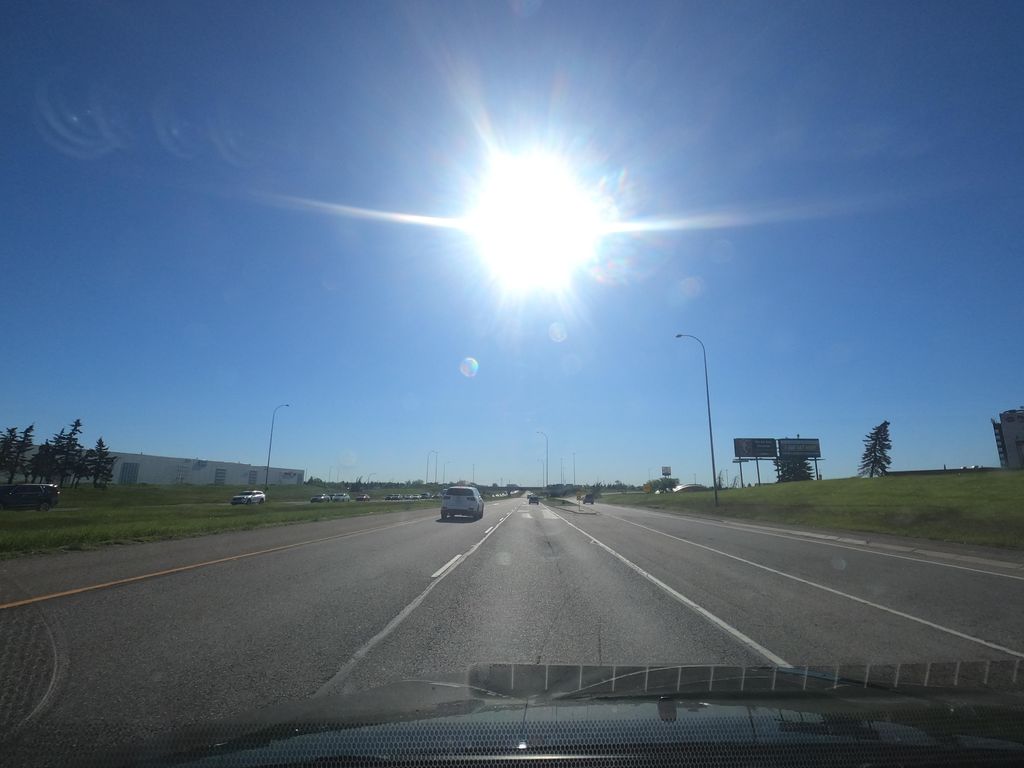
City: calgary